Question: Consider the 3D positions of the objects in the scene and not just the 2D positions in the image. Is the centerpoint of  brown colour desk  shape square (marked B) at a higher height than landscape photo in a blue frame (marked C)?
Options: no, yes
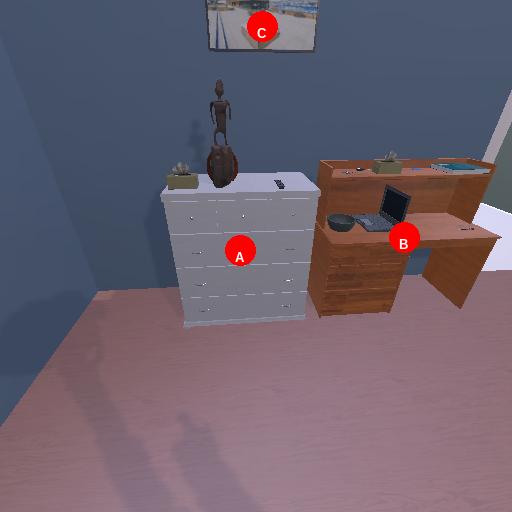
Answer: no